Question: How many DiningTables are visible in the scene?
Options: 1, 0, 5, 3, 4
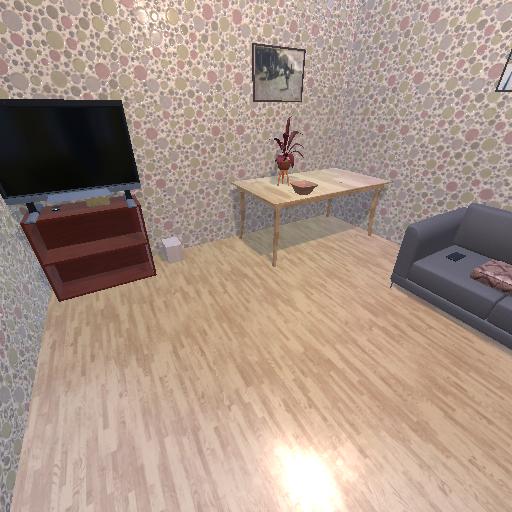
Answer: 1